Field crop: tomato
Growth stage: 2
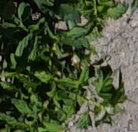
Species: tomato